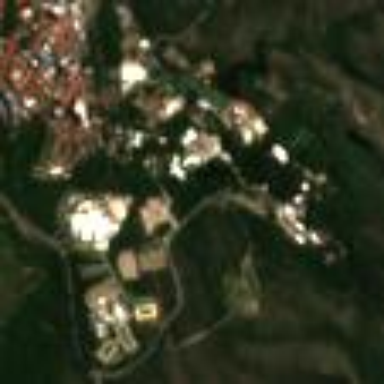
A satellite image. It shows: Theme park.